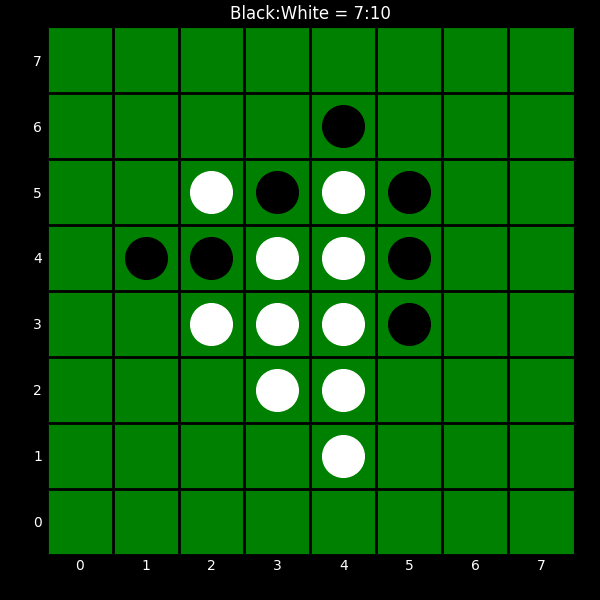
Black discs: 7
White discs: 10